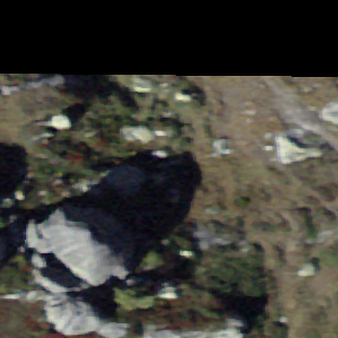
Label: bouldering_area